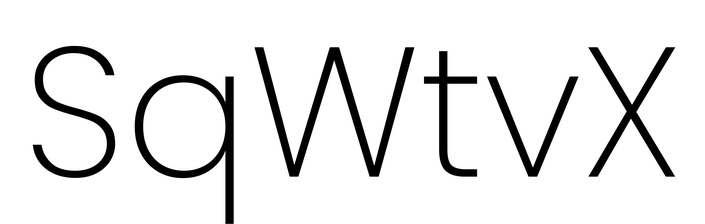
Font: Poppins-ExtraLight